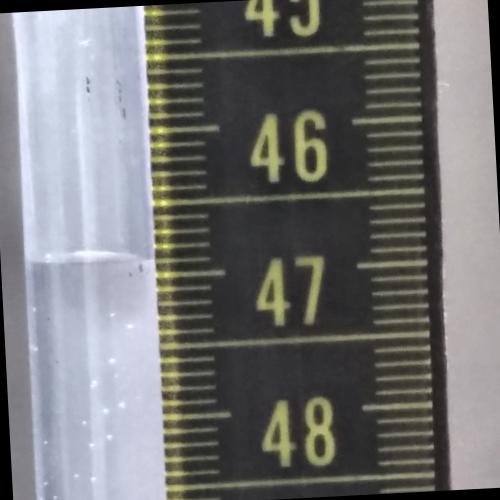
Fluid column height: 46.9 cm